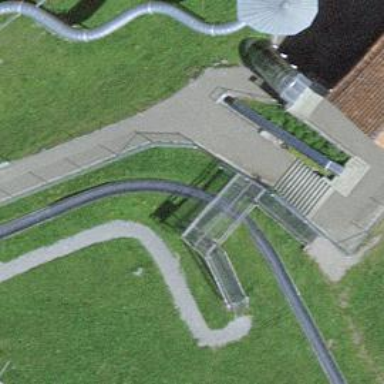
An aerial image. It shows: Summer toboggan attraction located in tunnel on track.